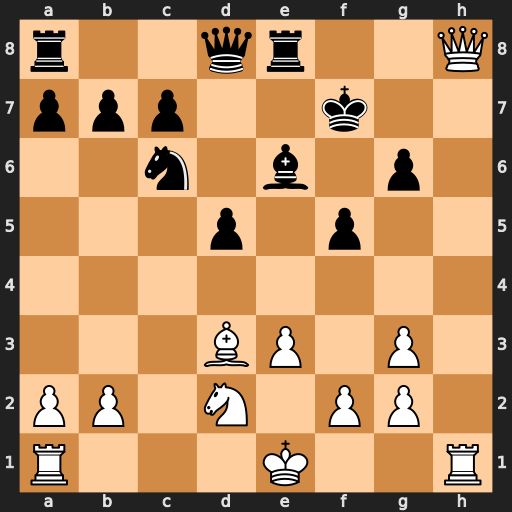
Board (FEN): r2qr2Q/ppp2k2/2n1b1p1/3p1p2/8/3BP1P1/PP1N1PP1/R3K2R
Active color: w
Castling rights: KQ
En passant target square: -
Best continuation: Rh7#